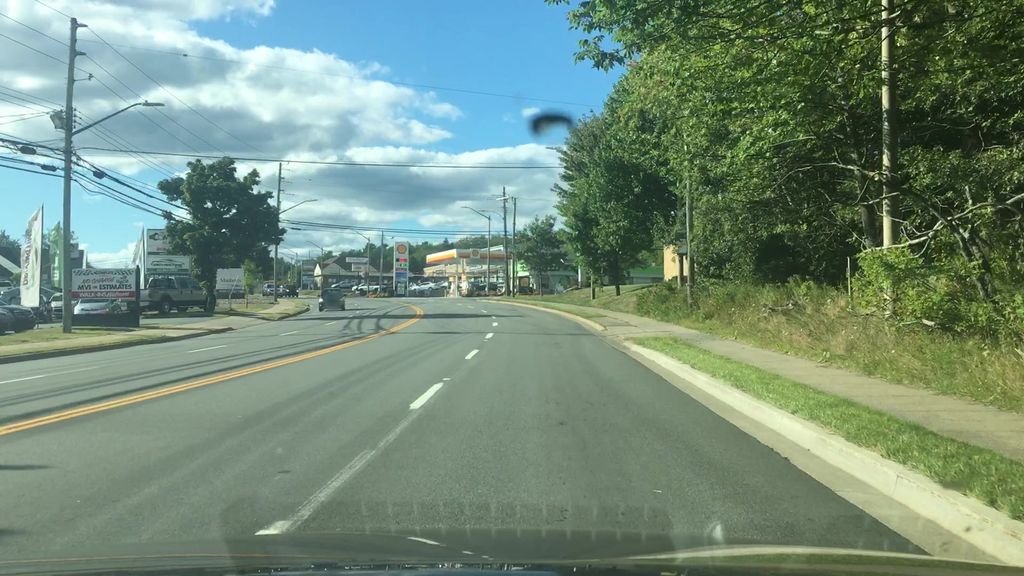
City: halifax